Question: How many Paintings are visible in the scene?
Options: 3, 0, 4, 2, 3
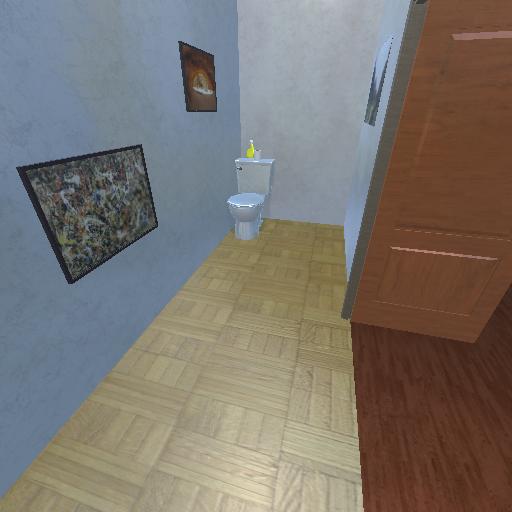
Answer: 3